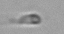
Label: flagellate_morphotype3